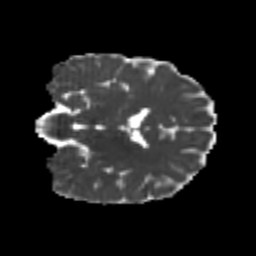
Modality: MD
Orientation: coronal
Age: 19
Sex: female
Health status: healthy
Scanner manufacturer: philips
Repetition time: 7.388 s
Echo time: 0.08599 s